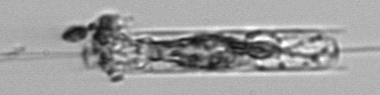
Label: Ditylum_brightwellii